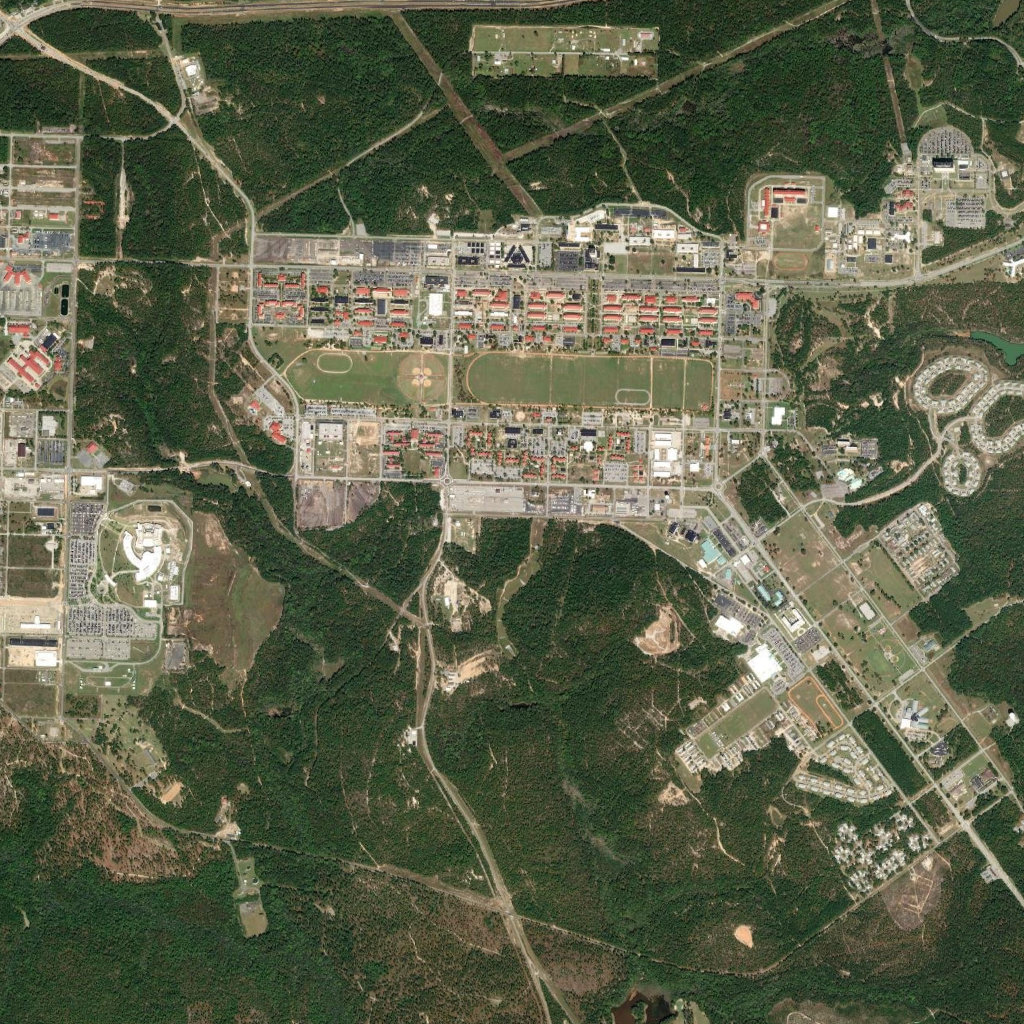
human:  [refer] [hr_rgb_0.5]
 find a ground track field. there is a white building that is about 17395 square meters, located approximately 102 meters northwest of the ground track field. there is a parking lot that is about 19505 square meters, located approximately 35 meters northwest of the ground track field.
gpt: <box>[[76, 65, 82, 72, 0]]</box>

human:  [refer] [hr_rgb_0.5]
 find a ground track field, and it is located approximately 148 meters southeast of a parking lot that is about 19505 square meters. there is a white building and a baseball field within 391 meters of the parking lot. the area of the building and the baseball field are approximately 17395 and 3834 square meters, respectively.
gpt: <box>[[79, 67, 81, 71, 0]]</box>